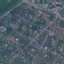
Land use / land cover: Residential